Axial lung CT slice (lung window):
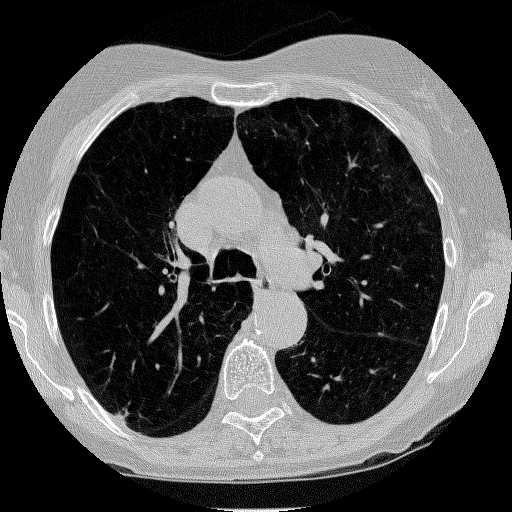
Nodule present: no